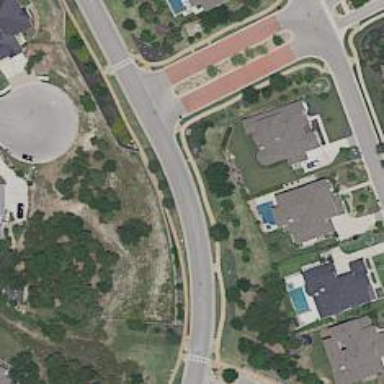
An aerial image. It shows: Residential road.